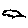
Label: cloud